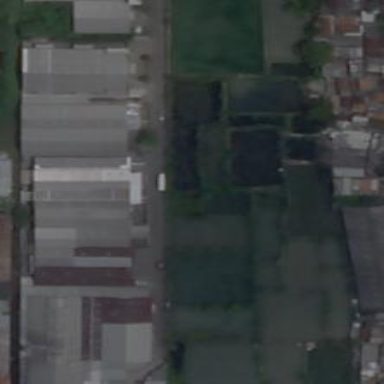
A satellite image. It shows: Industrial area.